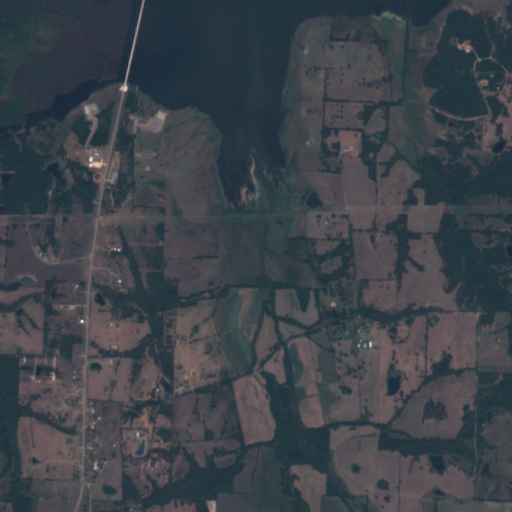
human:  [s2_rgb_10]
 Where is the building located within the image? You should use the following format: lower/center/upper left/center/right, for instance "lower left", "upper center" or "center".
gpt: The building is located in the upper left of the image.
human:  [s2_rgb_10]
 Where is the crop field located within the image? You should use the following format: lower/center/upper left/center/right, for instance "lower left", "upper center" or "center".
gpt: There is no crop field in the image.